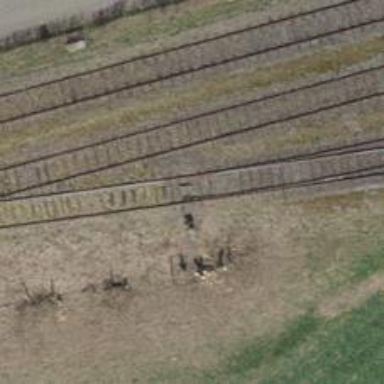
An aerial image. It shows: Railway spur service.